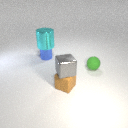
small brown rubber cube in front of small green rubber sphere